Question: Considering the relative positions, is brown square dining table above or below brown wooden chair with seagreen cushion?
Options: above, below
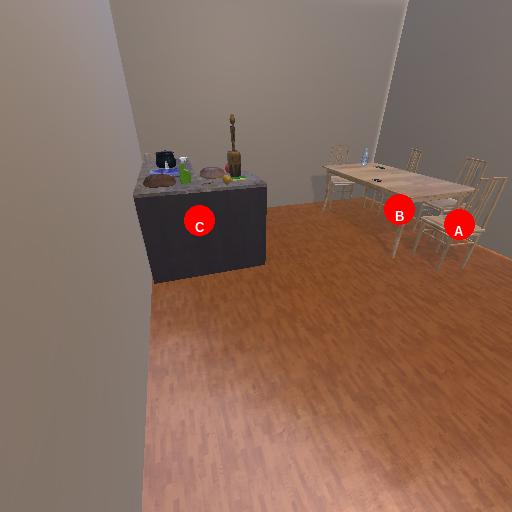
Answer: above